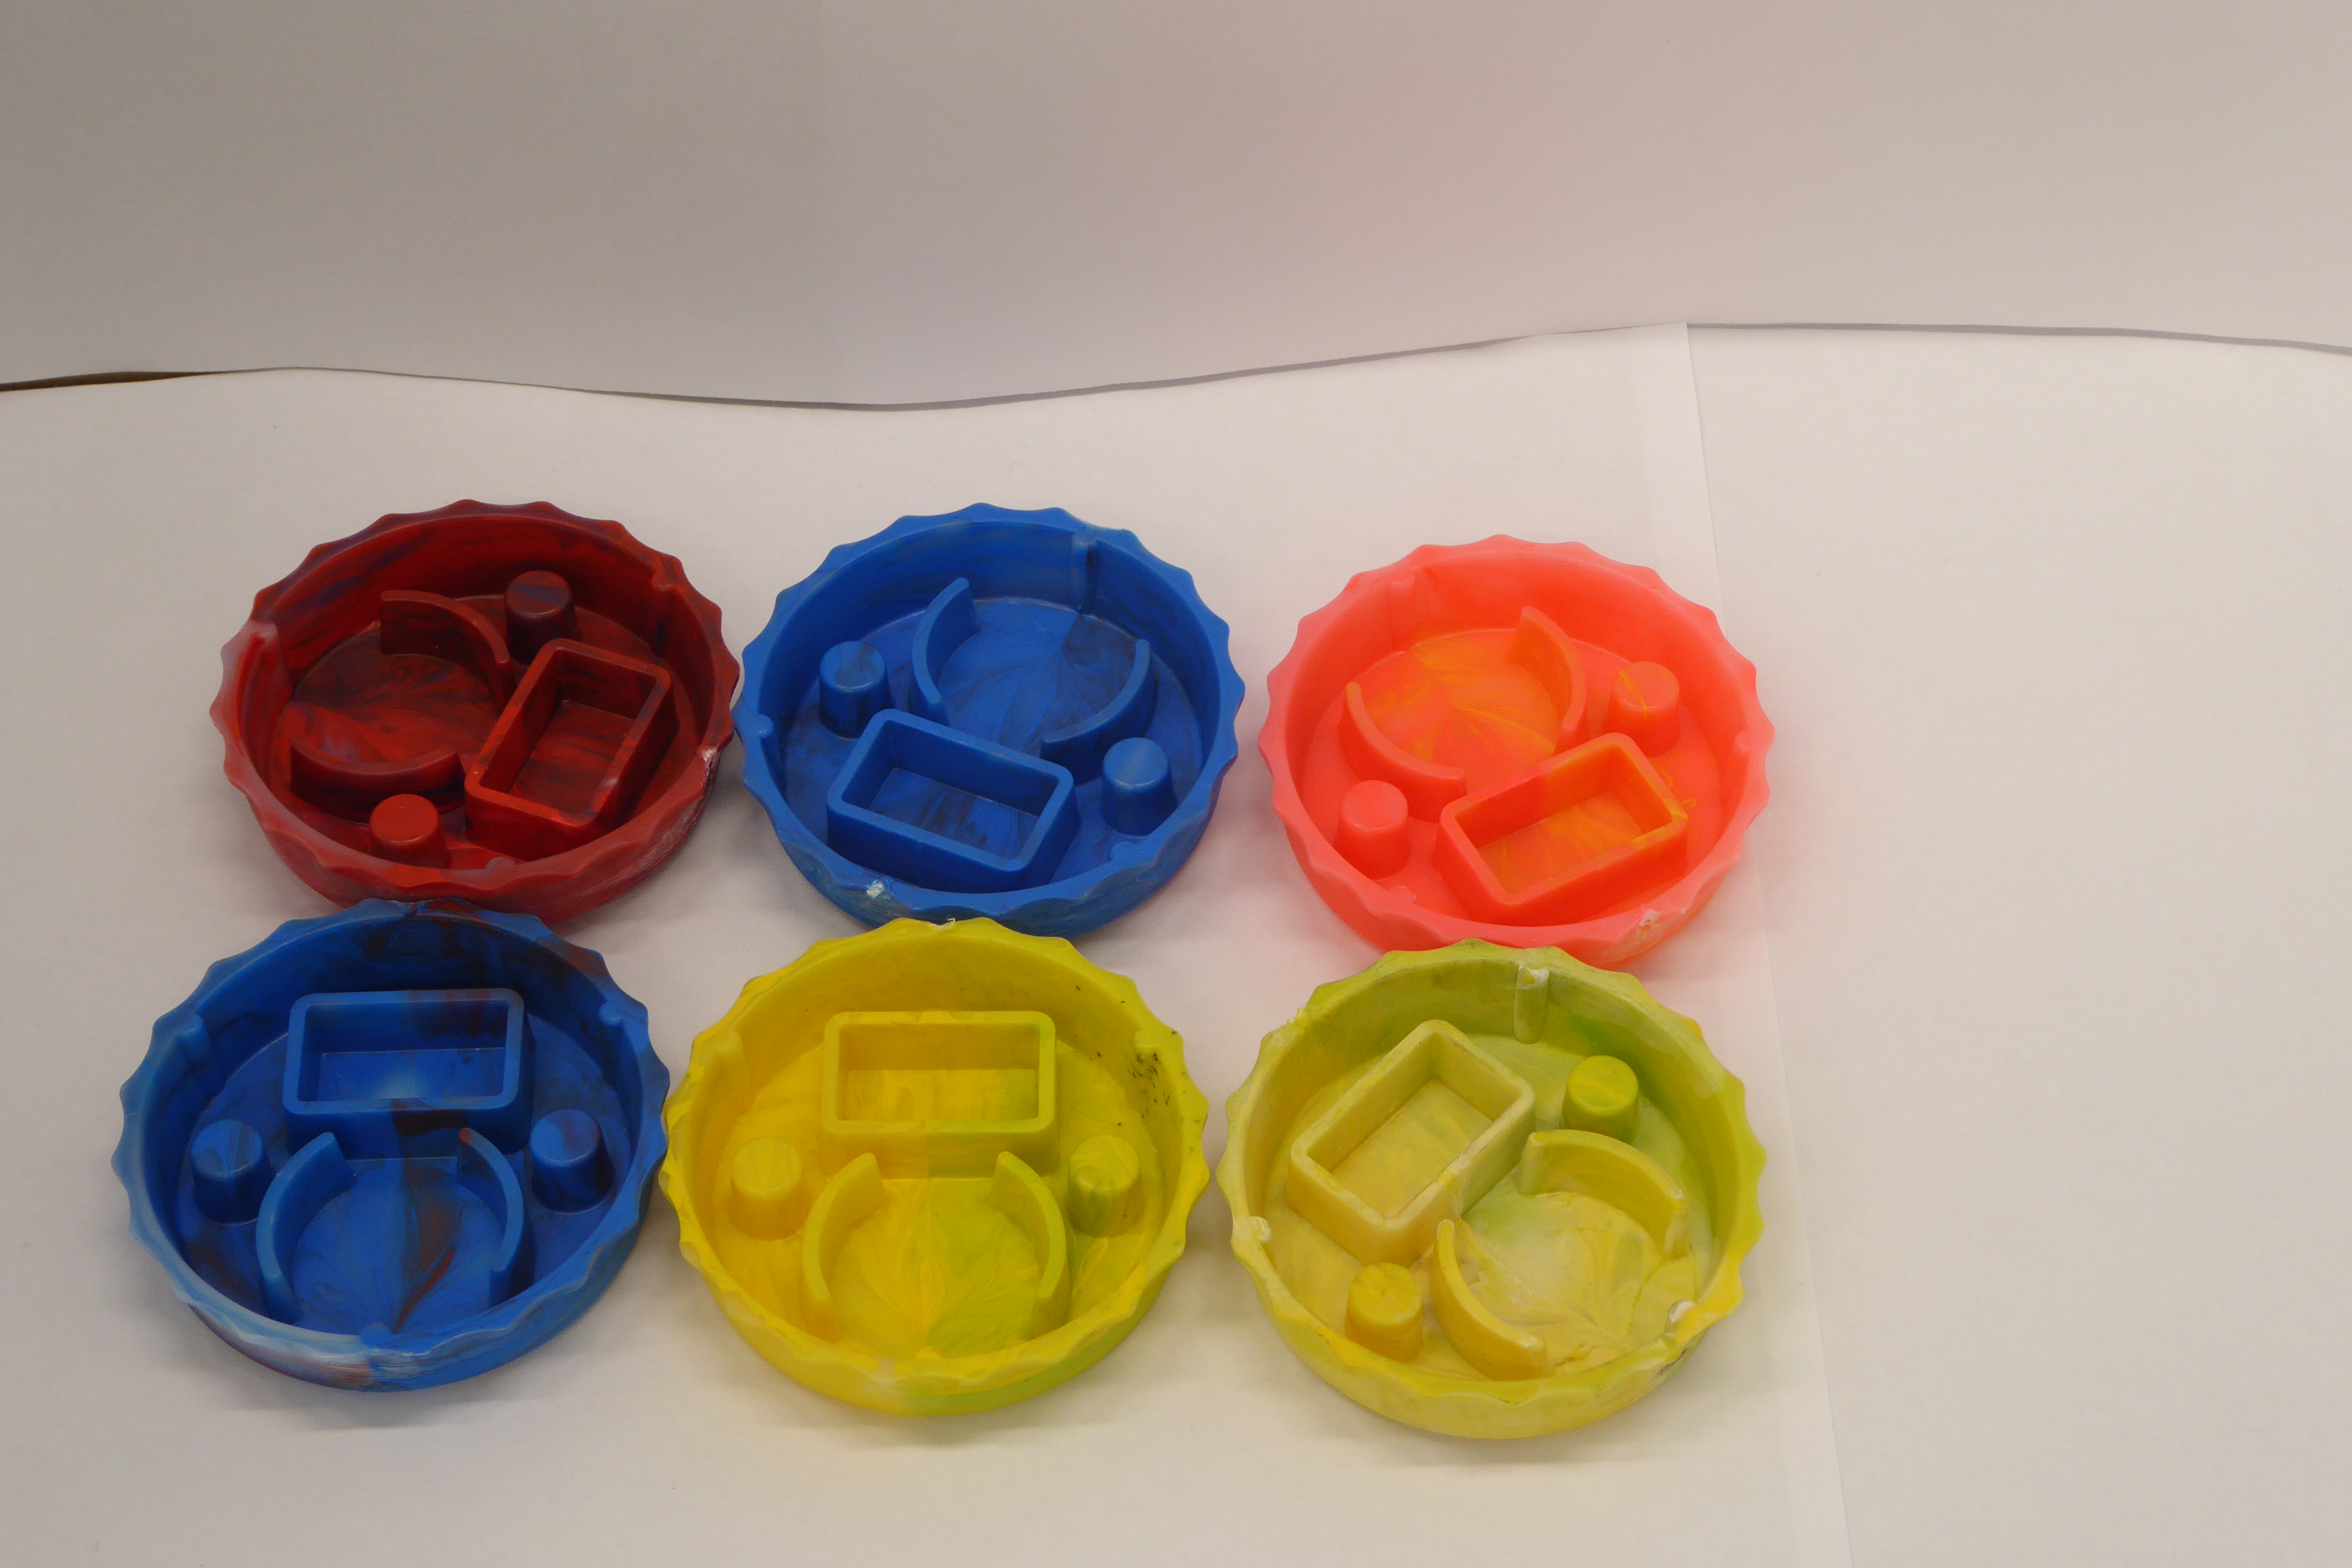
Label: Bottle Opener - Cover